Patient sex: M
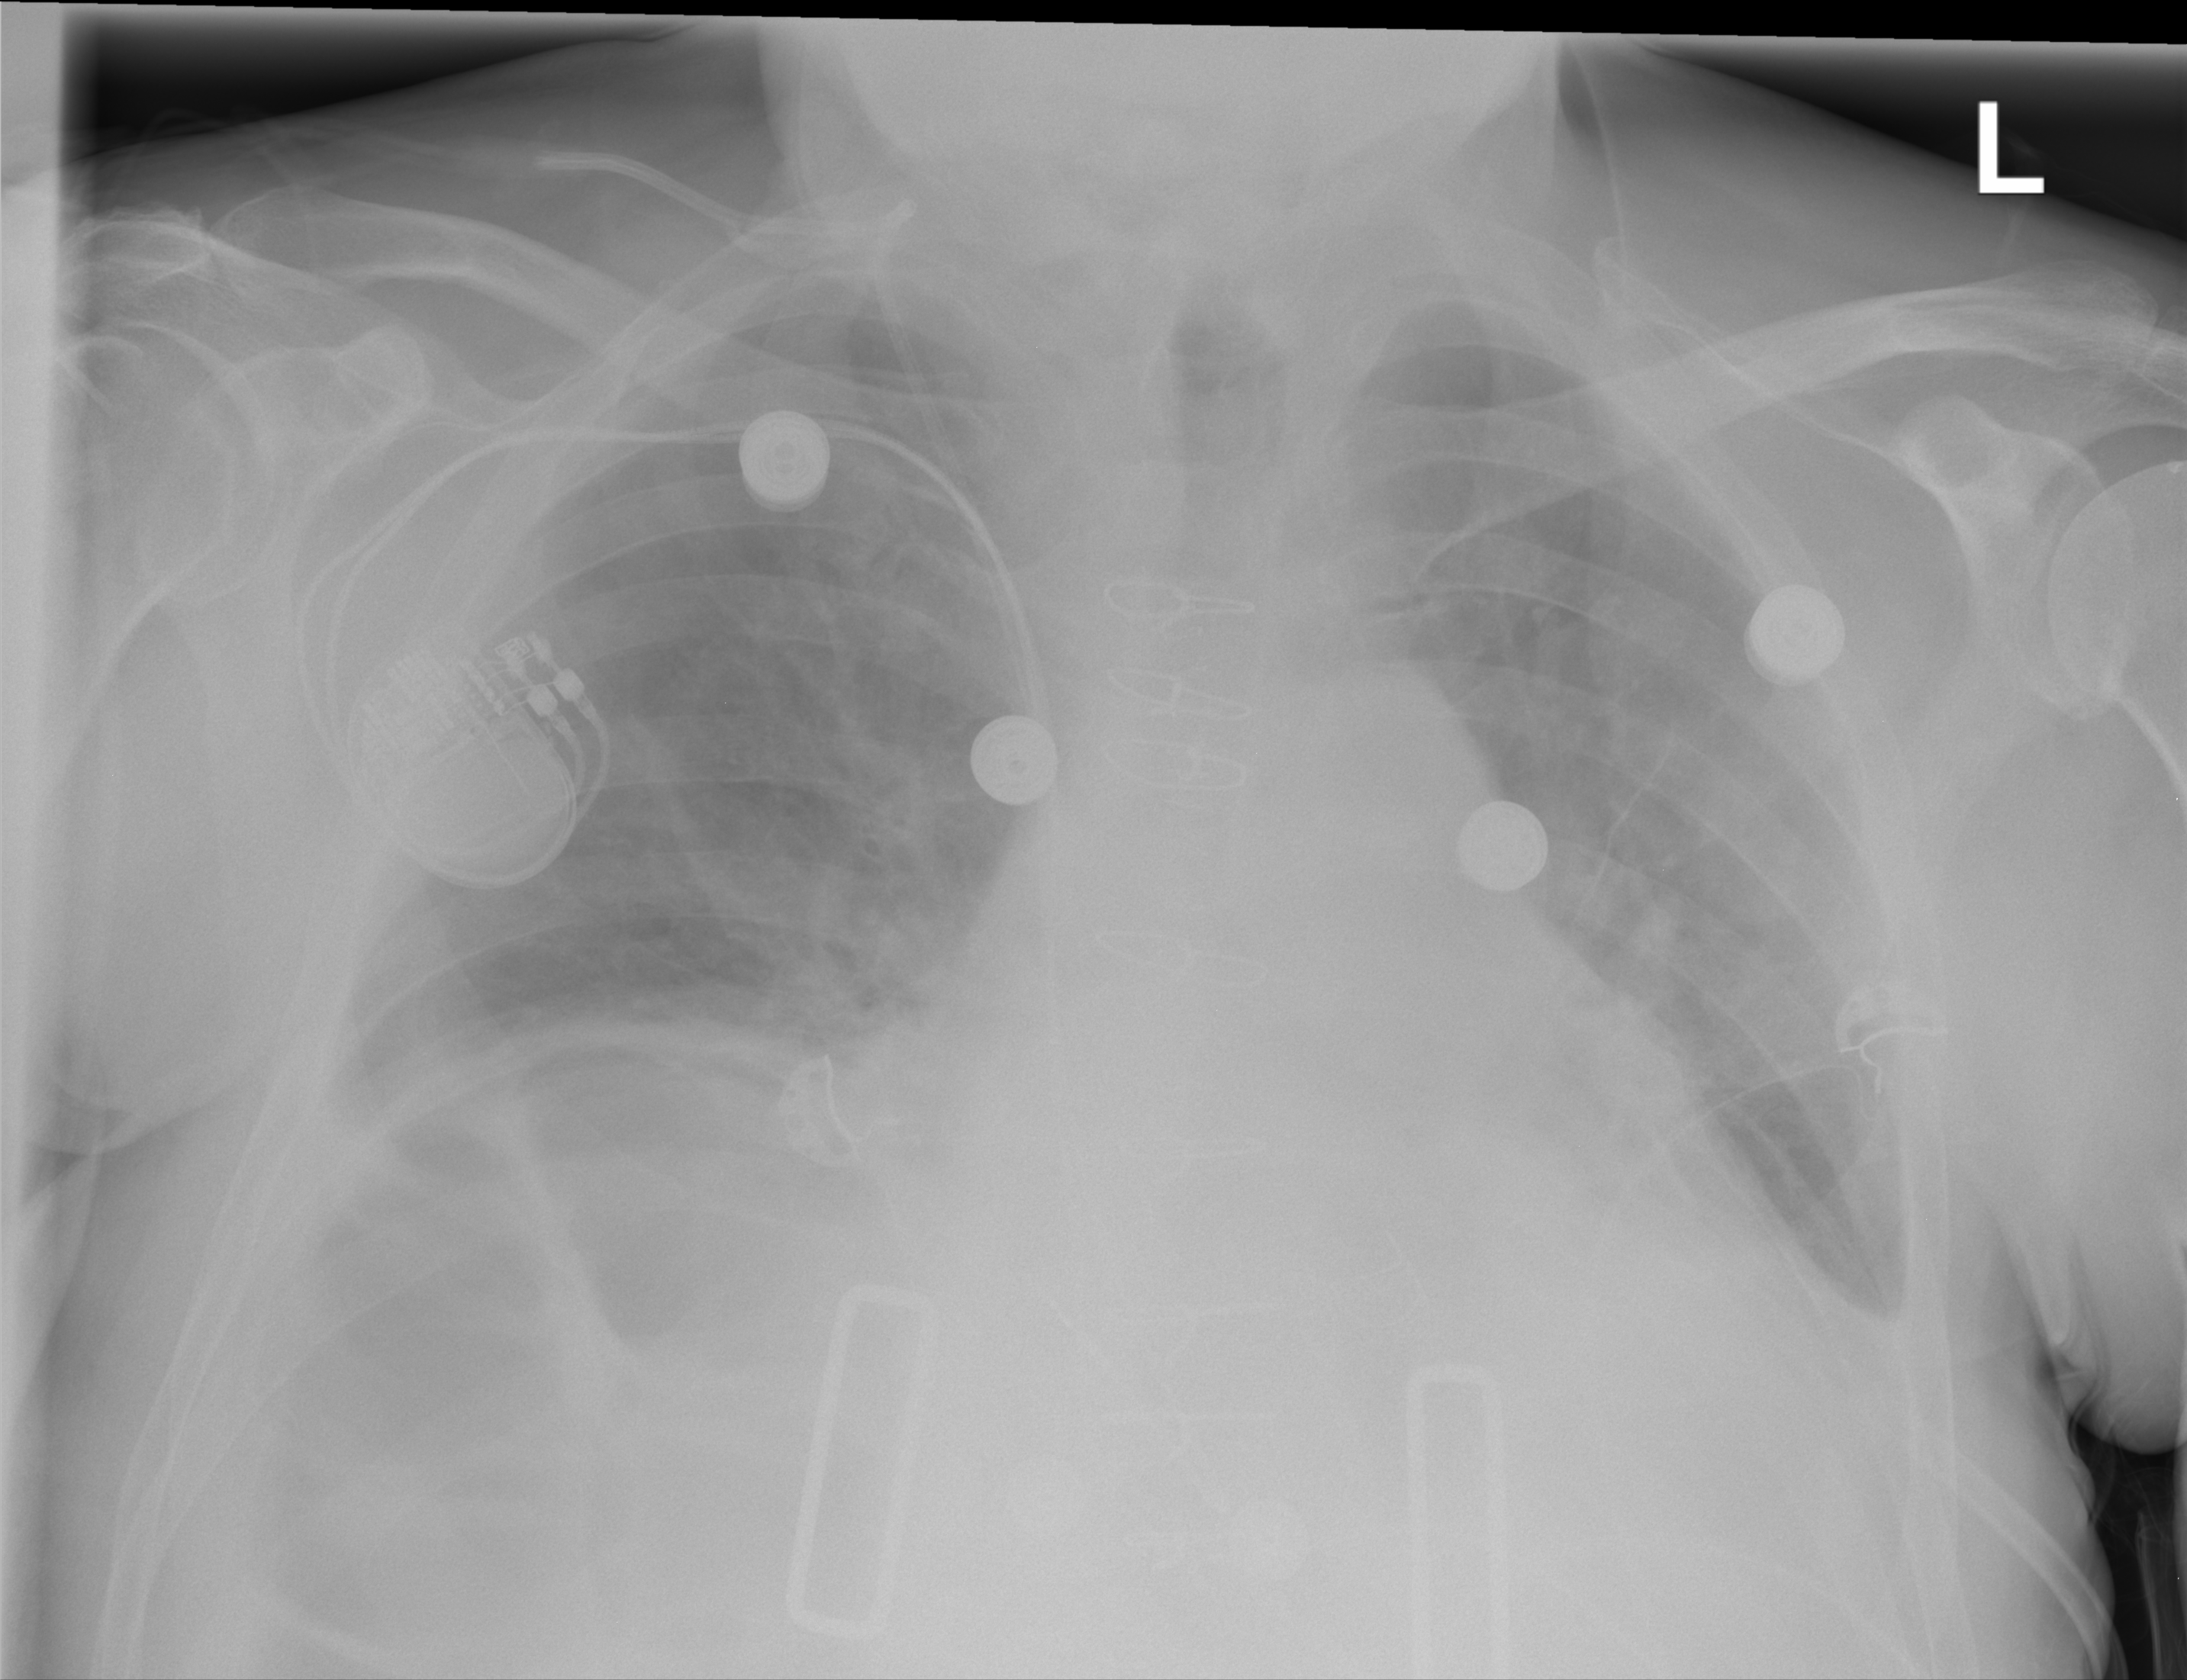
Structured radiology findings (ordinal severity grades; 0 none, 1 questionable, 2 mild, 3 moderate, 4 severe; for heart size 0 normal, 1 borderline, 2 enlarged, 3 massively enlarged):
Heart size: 0
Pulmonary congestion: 0
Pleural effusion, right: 1
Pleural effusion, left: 2
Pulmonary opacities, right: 0
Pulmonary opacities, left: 0
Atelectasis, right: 2
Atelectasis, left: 2